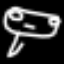
Label: frog